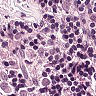
Metastatic tissue present: no